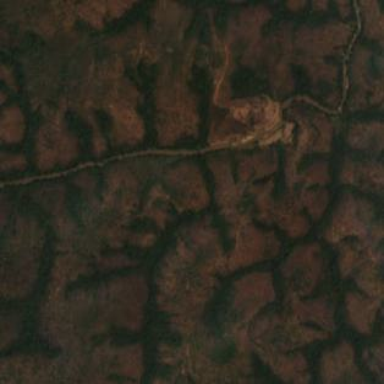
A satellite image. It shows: Forest area.